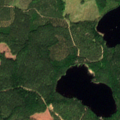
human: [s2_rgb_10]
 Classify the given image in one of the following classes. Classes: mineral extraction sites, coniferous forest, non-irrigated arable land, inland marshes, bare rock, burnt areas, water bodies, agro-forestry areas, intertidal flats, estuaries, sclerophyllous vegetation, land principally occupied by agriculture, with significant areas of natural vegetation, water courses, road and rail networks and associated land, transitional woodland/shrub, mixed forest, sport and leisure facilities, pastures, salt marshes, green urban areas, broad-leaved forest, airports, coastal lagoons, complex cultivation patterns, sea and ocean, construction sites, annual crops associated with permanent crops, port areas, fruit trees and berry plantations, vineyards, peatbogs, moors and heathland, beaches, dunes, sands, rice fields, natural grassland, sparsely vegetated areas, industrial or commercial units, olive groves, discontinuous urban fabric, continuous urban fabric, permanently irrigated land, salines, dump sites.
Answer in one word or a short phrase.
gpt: coniferous forest, water bodies